Interaction volume radius: 5 \u00c5
Interaction volume height: 15 \u00c5
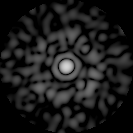
Disorder parameter: 0.8769